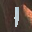
Label: 1